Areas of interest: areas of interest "Park and greenspace"
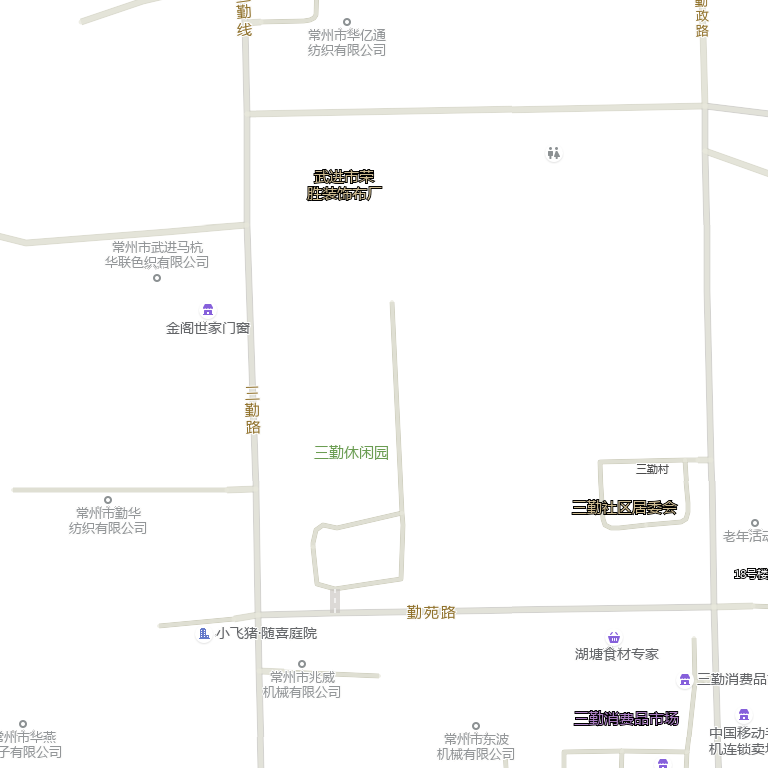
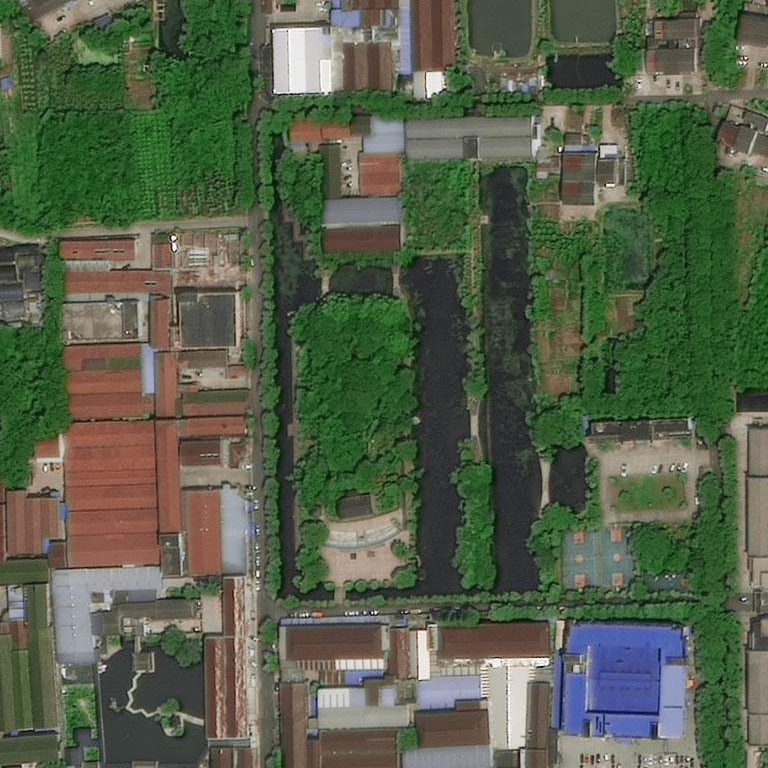